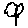
Label: flower